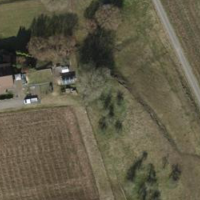
EUNIS habitat code: 52
Species observed at this site:
Prunella vulgaris
Fagus sylvatica